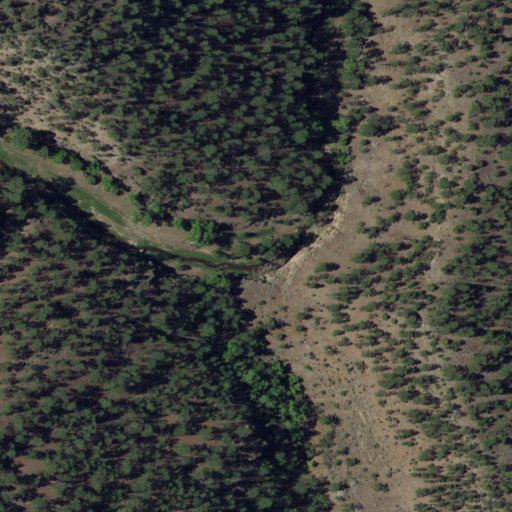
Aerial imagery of valley in New Mexico named Strawberry Canyon containing evergreen forest and woody wetlands